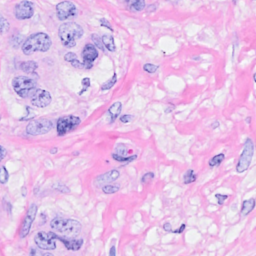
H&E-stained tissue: Breast